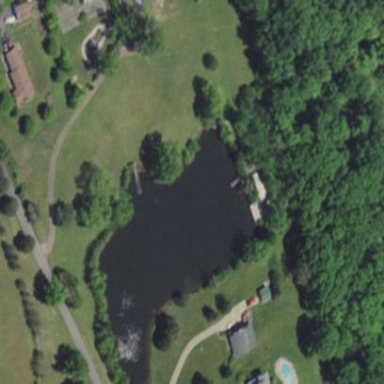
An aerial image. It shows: Pond with natural water.